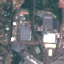
Label: Industrial